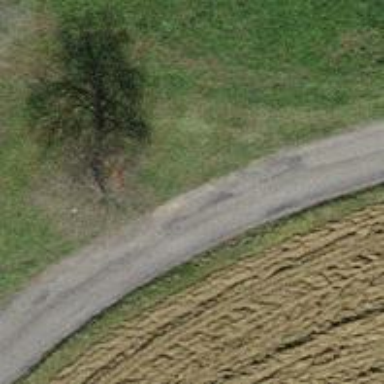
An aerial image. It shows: Brown bench.